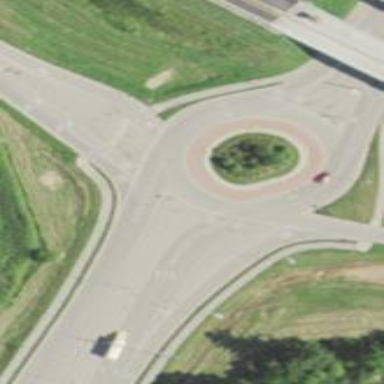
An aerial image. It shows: Secondary road leading to roundabout with shared cycle lane.